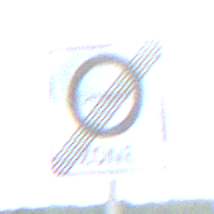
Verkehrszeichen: EndeUmweltzone
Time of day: MorningAfternoon
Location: Outdoor (RoadRail)
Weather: PartlyCloudy
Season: NotSpecified
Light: Natural